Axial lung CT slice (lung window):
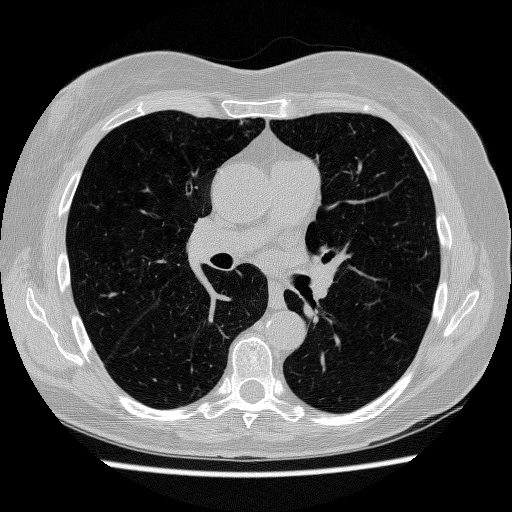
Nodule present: no